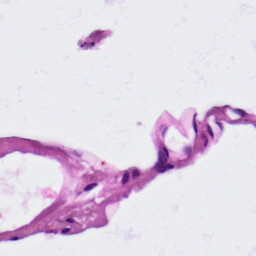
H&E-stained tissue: Lung